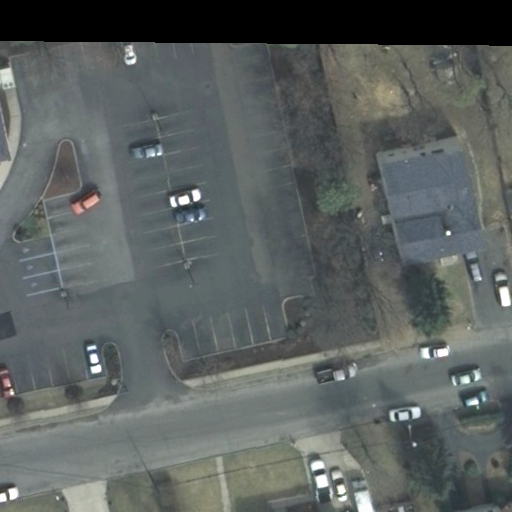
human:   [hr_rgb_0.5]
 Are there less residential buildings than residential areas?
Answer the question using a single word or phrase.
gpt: no

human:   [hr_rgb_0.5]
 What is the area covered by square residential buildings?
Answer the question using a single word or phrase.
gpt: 0m2

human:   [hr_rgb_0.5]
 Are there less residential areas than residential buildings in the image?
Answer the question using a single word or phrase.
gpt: yes

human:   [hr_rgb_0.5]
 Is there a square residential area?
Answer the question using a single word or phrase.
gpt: no

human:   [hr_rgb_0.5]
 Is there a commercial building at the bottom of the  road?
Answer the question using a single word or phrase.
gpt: no

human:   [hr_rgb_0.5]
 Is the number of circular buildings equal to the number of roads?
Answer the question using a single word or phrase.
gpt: no

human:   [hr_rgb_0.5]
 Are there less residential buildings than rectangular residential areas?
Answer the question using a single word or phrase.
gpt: no

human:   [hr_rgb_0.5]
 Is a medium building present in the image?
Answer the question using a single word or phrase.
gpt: yes

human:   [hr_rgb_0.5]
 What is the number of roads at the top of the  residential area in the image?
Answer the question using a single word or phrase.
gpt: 1

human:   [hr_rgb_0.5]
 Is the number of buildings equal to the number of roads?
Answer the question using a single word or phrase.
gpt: no

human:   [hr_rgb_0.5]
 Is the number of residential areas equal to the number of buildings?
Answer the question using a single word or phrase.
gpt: no

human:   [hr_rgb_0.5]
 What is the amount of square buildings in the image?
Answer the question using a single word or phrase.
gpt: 0

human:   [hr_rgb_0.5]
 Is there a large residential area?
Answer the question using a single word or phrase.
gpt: yes

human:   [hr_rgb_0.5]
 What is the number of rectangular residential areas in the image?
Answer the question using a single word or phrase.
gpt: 1

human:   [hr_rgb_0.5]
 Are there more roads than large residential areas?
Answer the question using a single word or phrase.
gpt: no

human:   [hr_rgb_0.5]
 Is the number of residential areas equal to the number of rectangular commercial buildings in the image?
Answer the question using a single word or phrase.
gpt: yes

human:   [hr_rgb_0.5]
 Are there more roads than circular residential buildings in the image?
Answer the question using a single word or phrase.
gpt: yes

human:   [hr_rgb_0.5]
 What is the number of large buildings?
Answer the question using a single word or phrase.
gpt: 0

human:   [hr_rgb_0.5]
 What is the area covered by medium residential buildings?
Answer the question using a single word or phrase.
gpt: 484m2

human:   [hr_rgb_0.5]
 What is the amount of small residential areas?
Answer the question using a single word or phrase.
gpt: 0

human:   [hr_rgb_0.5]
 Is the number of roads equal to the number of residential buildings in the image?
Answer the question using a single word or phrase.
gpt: no

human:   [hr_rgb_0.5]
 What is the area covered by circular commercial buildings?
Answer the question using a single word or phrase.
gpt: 0m2

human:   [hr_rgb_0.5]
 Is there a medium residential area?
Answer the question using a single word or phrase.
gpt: no

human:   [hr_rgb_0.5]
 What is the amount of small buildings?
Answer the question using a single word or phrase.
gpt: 1

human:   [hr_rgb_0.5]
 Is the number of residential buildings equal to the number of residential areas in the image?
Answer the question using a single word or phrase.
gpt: no

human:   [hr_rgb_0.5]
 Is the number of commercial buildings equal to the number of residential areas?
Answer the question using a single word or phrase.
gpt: yes

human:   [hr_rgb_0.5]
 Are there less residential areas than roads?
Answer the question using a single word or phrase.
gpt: no

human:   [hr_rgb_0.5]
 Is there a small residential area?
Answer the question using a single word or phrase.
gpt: no

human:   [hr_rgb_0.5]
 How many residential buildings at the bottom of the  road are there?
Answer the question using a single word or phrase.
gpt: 1

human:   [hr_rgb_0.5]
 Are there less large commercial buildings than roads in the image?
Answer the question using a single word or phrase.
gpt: yes

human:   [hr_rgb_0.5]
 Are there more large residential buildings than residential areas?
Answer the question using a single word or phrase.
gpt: no

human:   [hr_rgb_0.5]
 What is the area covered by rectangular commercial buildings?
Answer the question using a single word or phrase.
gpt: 18m2

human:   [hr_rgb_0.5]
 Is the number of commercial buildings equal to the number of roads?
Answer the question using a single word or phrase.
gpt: yes

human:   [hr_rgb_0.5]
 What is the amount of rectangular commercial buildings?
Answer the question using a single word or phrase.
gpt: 1

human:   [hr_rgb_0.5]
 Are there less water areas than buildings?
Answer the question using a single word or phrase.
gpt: yes

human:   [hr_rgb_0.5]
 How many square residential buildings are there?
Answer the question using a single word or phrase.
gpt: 0